Chest X-ray. View position: AP
Patient age: 66
Patient sex: M
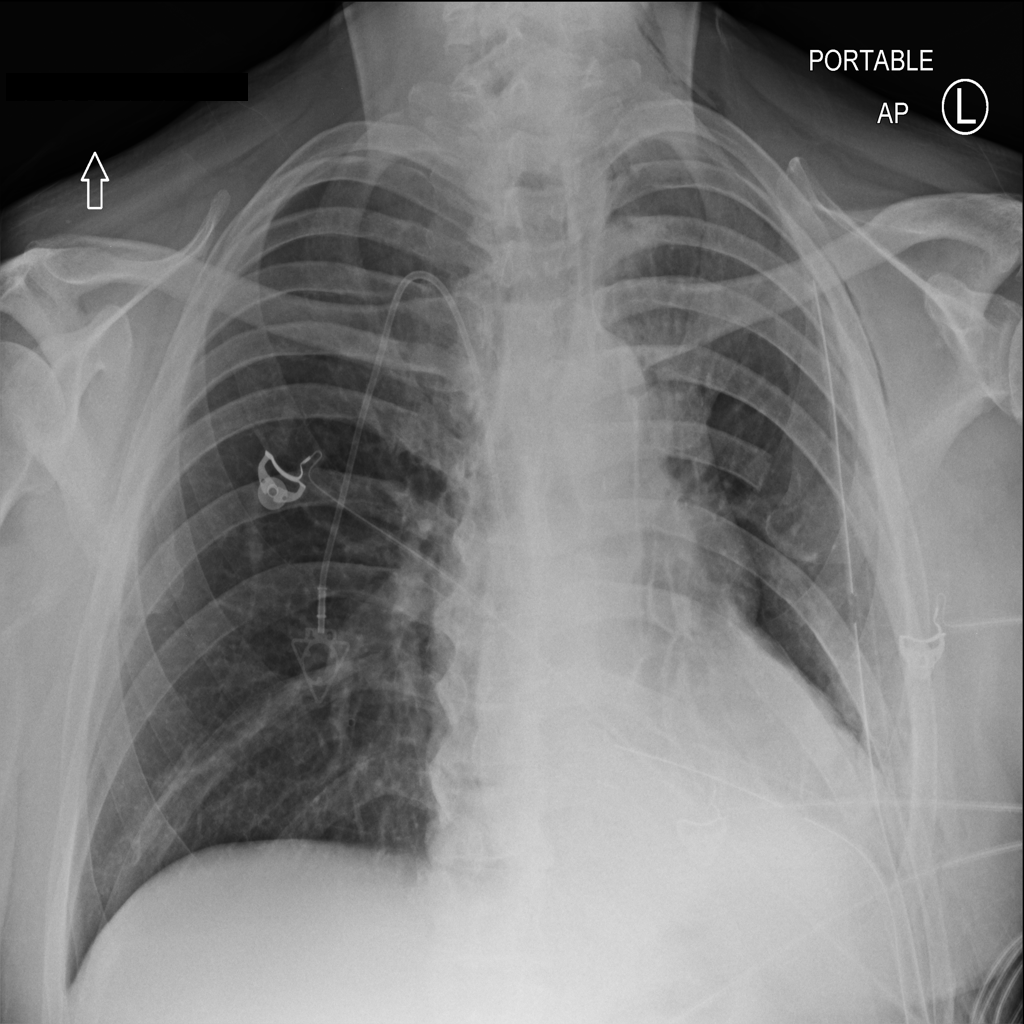
Finding: Pneumothorax